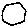
Label: hexagon